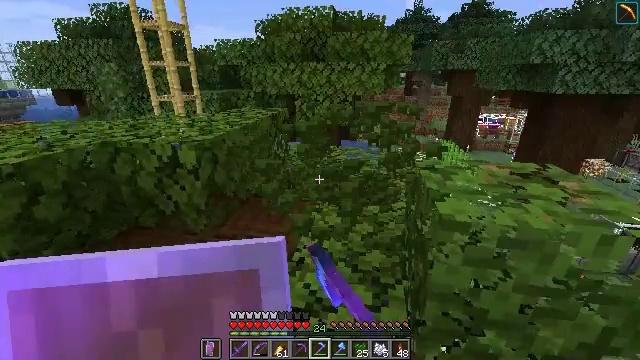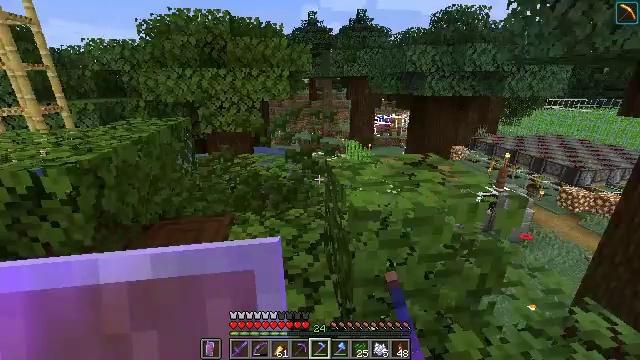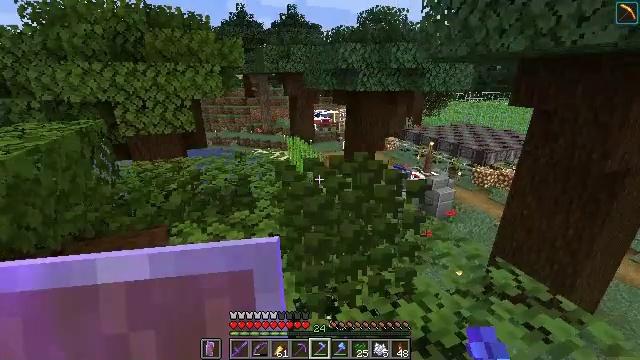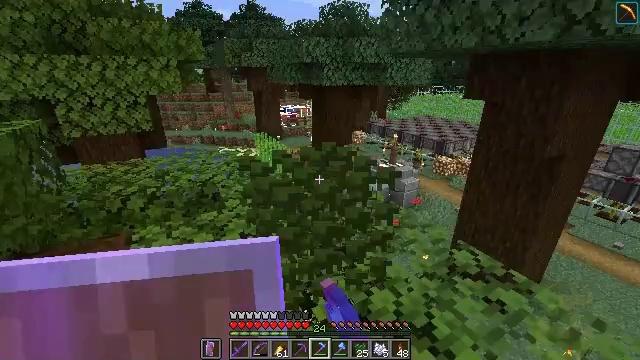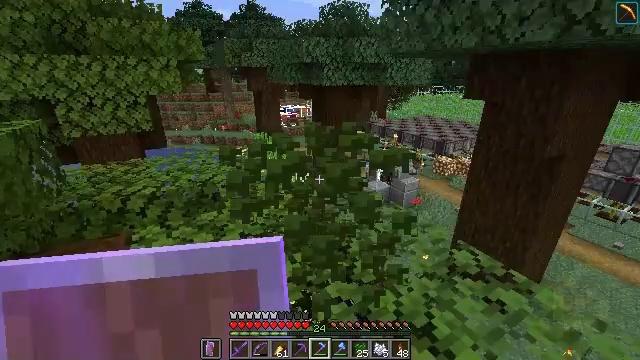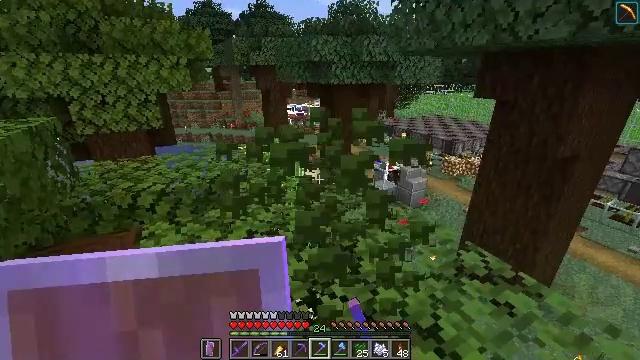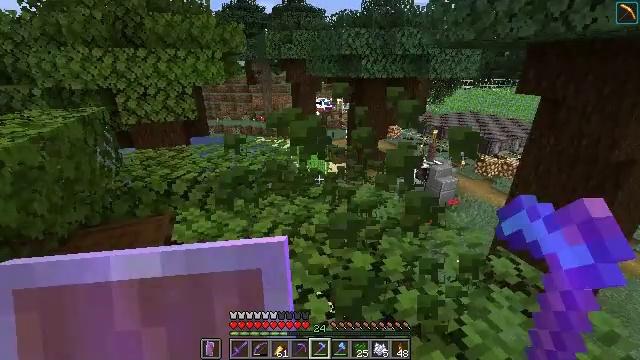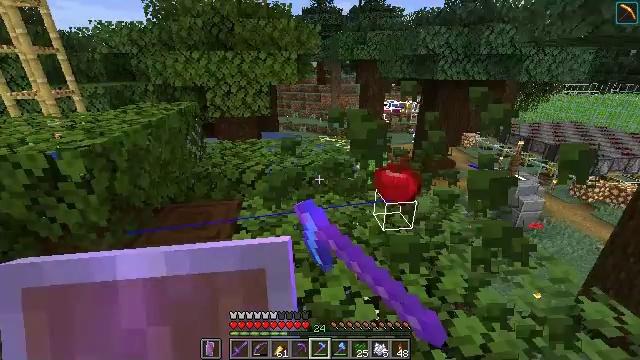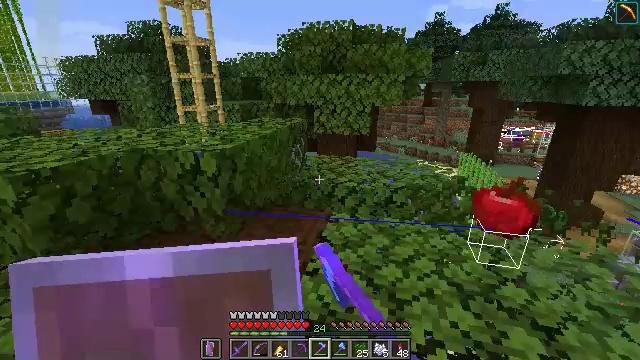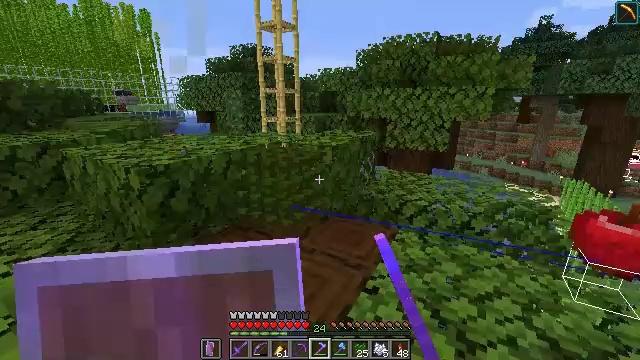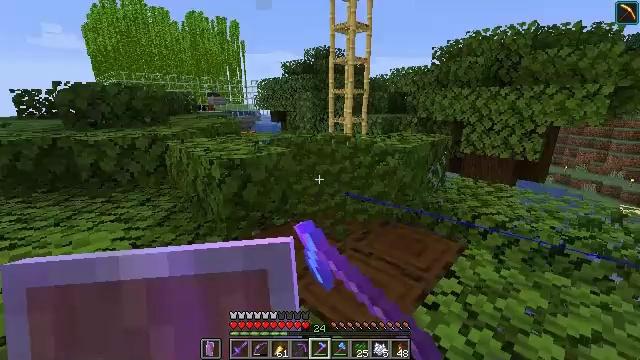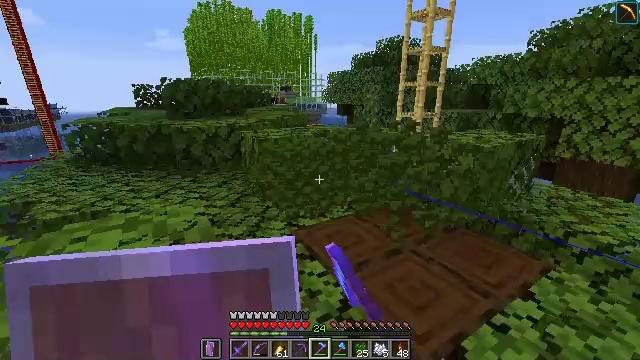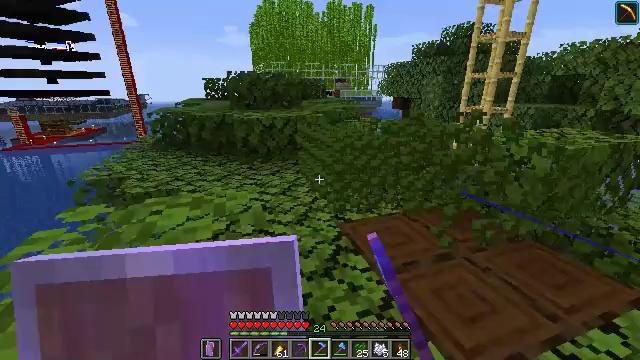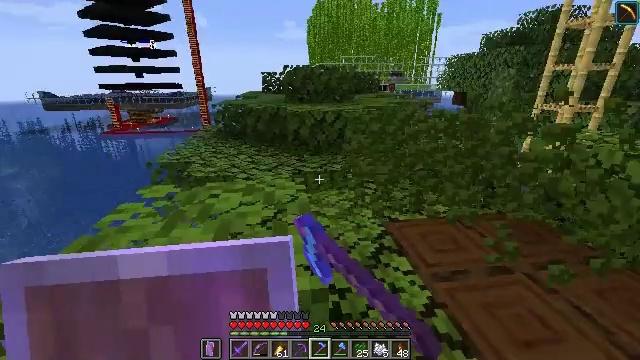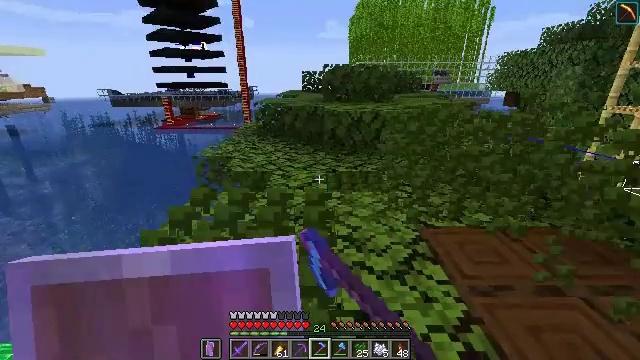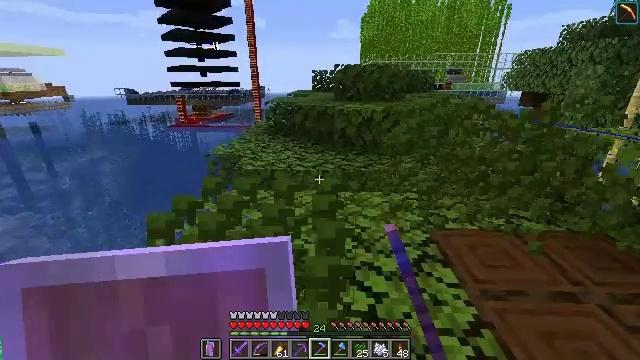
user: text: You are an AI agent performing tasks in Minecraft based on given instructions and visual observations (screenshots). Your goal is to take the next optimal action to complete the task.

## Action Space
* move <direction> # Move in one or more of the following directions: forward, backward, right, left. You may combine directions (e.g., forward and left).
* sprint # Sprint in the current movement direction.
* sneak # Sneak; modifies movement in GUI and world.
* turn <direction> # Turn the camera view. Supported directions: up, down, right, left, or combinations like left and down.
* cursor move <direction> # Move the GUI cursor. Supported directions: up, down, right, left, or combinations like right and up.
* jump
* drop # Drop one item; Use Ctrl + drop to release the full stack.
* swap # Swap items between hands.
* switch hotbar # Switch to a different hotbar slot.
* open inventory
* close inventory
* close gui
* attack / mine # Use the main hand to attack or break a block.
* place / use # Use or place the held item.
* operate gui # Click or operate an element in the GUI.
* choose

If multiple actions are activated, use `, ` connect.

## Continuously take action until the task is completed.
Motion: motion action
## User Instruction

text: Collect dark oak leaves by breaking them.
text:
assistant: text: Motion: turn right and up, attack / mine
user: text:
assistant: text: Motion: turn right, attack / mine
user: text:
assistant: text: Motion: turn right and down, attack / mine
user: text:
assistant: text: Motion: attack / mine
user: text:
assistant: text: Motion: turn left, attack / mine
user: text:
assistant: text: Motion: turn left and down, attack / mine
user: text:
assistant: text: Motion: turn left, attack / mine
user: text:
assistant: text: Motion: turn left and up, attack / mine
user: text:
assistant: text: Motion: turn left and up, attack / mine
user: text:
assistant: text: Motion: turn left, attack / mine
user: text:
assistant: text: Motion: turn left and down, attack / mine
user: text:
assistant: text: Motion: turn left and down, attack / mine
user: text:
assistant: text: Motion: turn left and down, attack / mine
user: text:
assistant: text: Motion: turn left, attack / mine
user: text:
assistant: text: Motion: turn left, attack / mine
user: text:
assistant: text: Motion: turn left, attack / mine
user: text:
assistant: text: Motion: attack / mine
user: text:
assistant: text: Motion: attack / mine
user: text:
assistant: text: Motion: attack / mine
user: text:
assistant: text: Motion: attack / mine
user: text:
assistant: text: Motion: turn right and up, attack / mine
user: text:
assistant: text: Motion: turn right and up
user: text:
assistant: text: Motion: turn right
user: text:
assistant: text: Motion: move forward, turn right
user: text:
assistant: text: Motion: move forward, turn right
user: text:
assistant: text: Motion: move forward
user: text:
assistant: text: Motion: move forward
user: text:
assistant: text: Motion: move forward
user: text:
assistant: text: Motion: move forward, attack / mine
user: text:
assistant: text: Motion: move forward, attack / mine